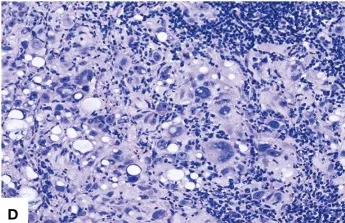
Morphological characteristics of the lipoblastic nerve sheath tumor. (D) Certain cells exhibited marked atypia with aberrant nuclei and striking nucleoli, notwithstanding the absence of mitotic activity or necrosis (HEx400).
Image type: pathology (h&e)